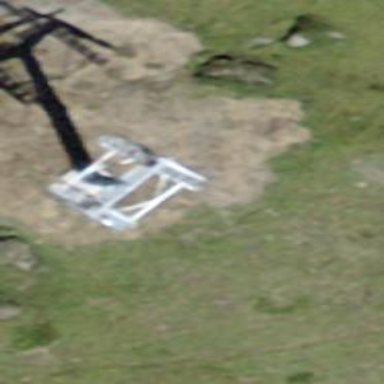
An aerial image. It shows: Pylon used for aerialway.